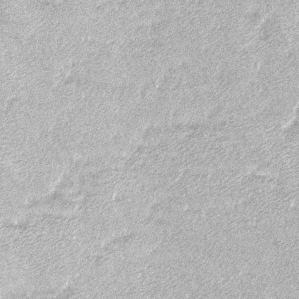
Label: frost